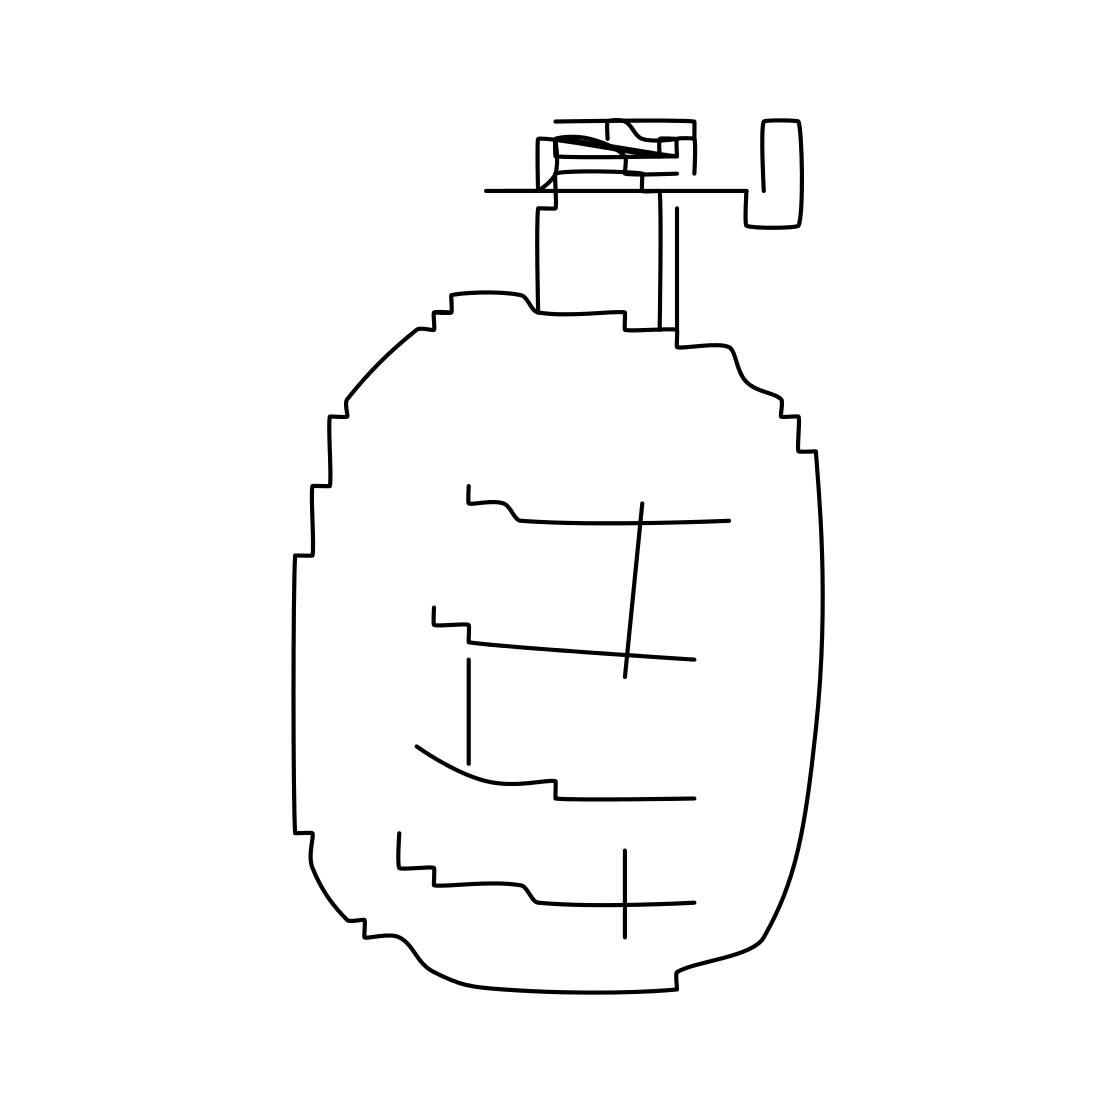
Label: grenade